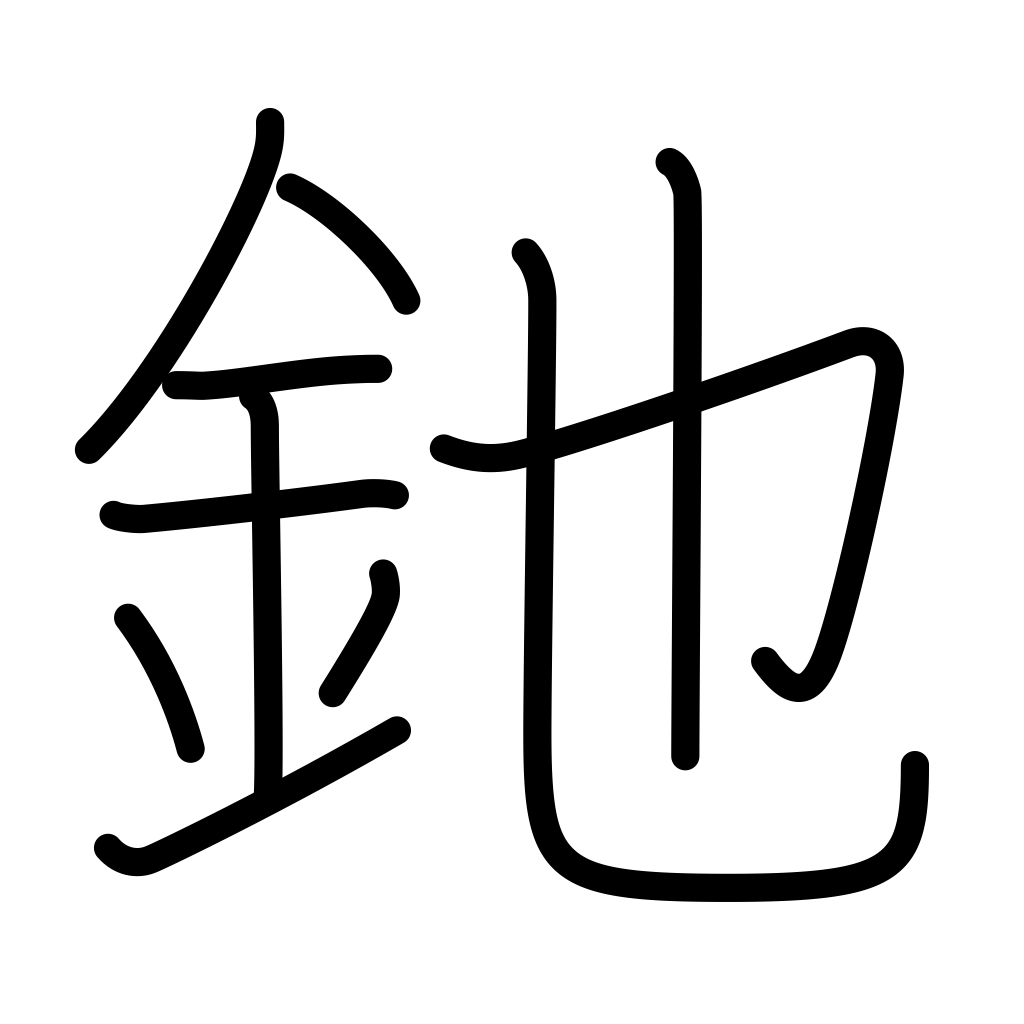
Meaning: halberd